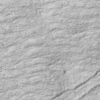
Label: not_dusty